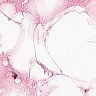
Metastatic tissue present: no